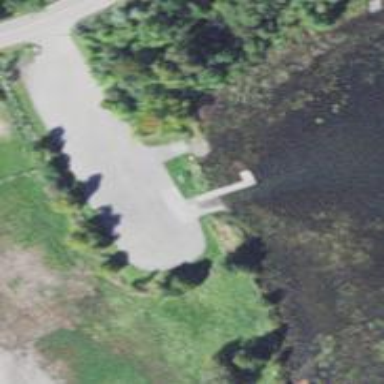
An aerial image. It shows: Slipway on service road designed for leisure land access.